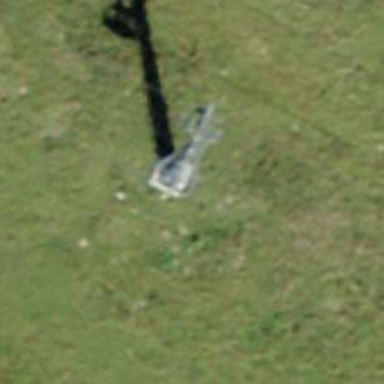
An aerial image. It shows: Pylon used for aerialway.